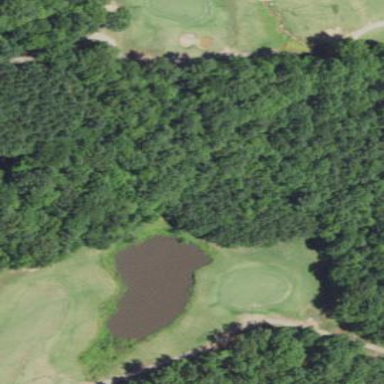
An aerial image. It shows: Scenic view of water hazard on golf course. The natural water feature adds beauty to the landscape.